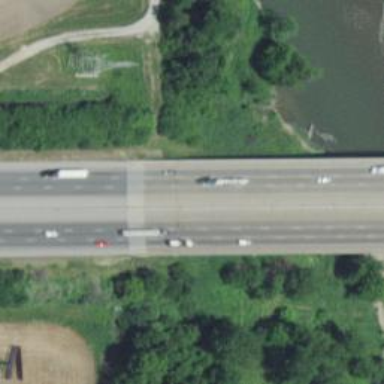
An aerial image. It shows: Concrete bridge bent.